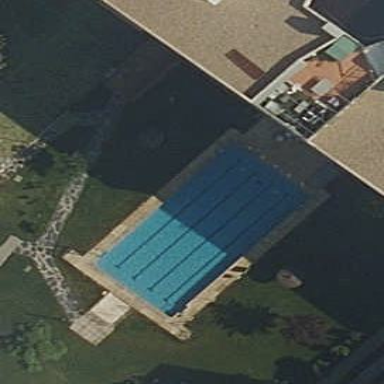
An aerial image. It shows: Swimming pool located in leisure land.